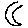
Label: moon